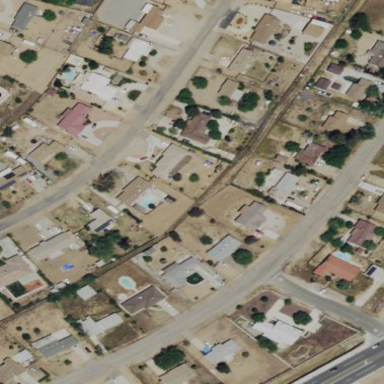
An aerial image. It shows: Residential area consisting of single-family homes.